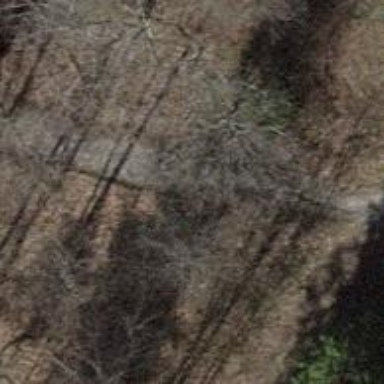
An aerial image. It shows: Gravel path with excellent visibility for trails.